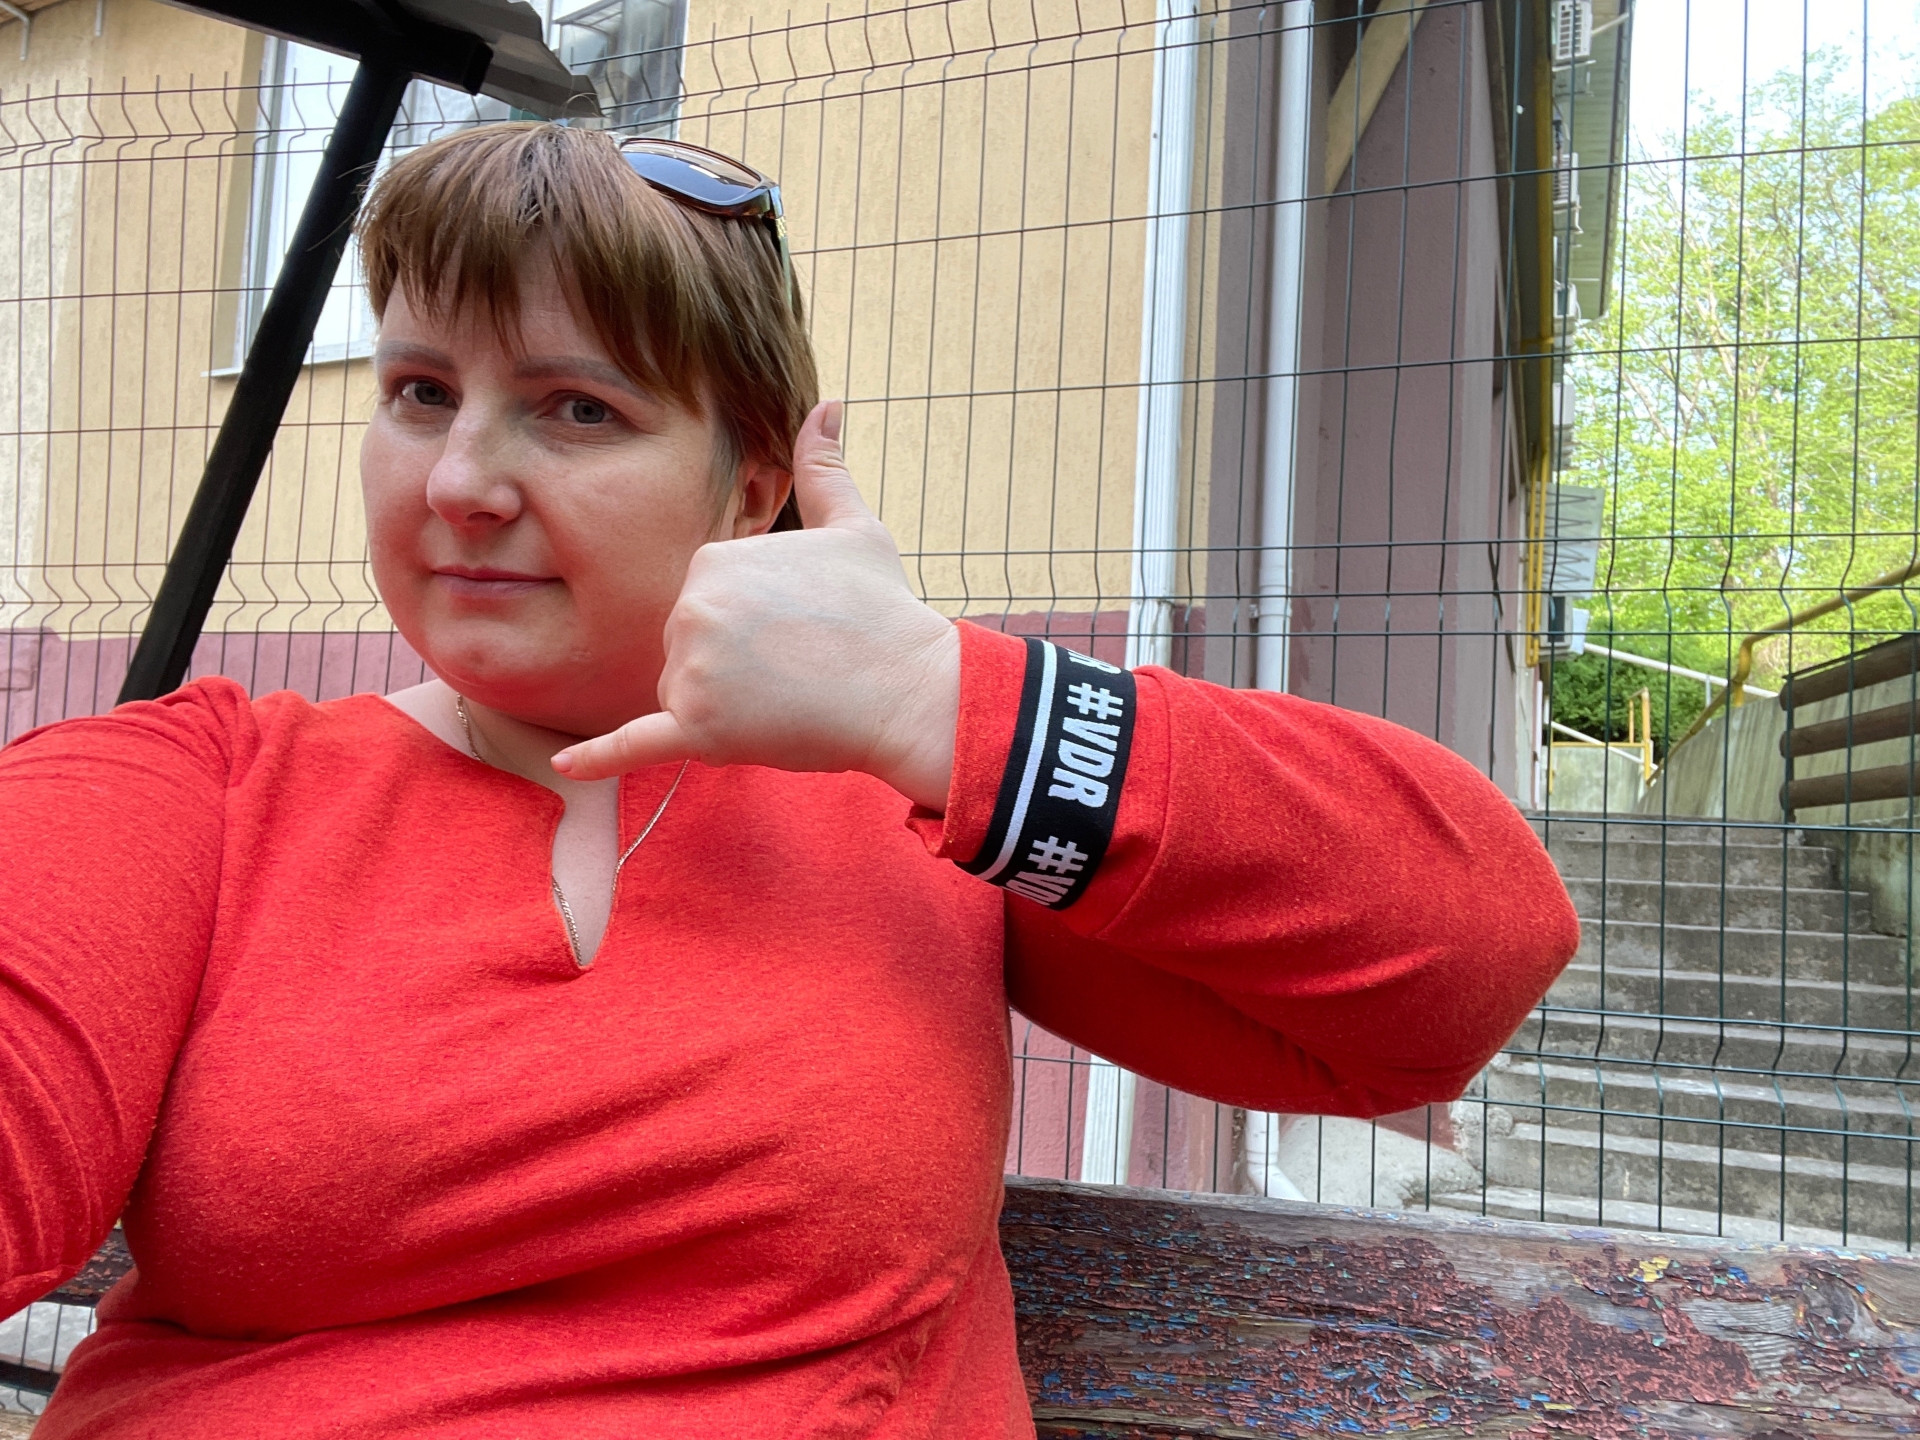
Label: clear